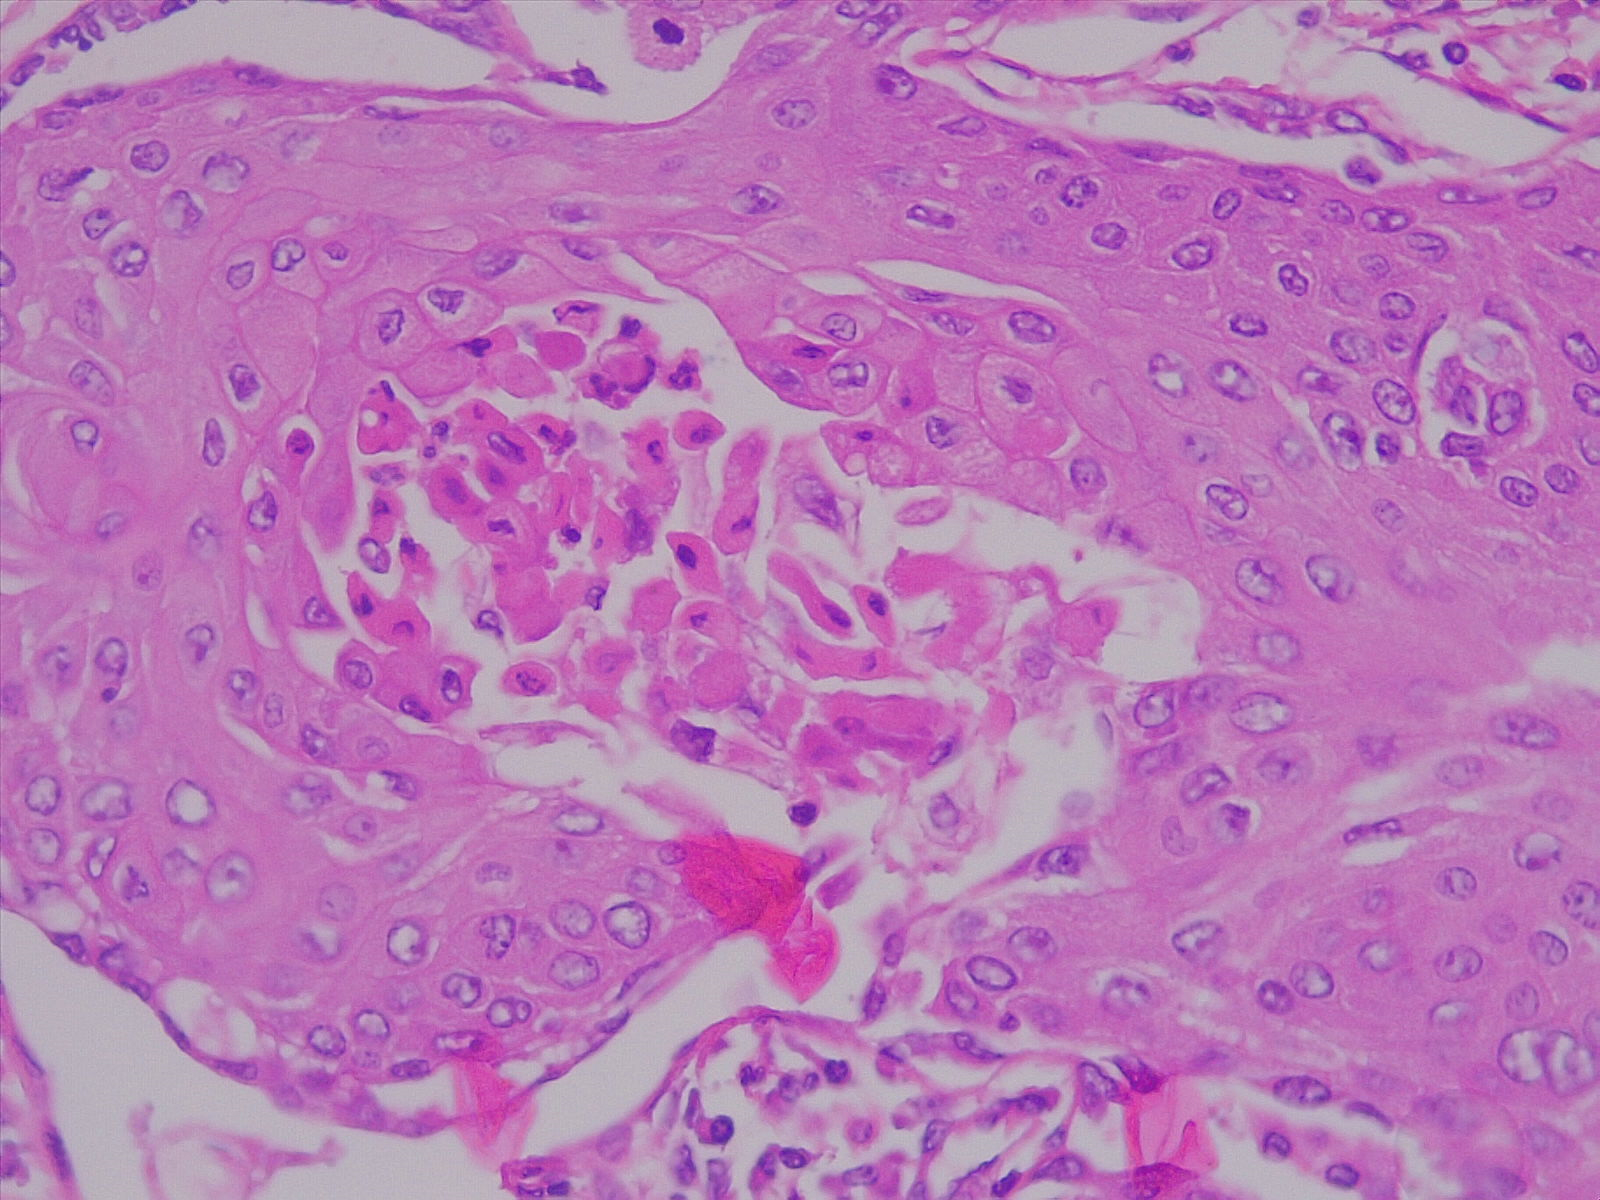
Label: lung squamous cell carcinoma, well differentiated